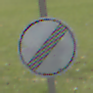
Verkehrszeichen: EndeSaemtlicherBegrenzungen
Umgebung: Outdoor, Nature
Tageszeit: MorningAfternoon
Wetter: PartlyCloudy
Licht: Natural
Jahreszeit: NotSpecified
Kontrast: HighContrast